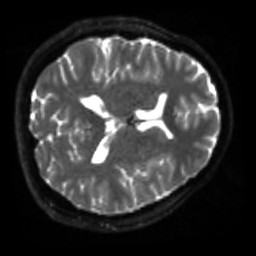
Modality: sbref
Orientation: axial
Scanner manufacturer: siemens
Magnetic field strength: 3 T
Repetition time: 4 s
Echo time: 0.0594 s